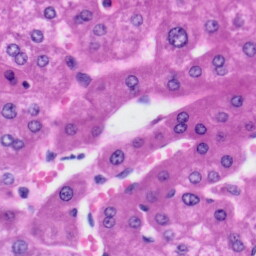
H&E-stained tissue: Liver